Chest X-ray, PA view. Patient: 30 years old, sex M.
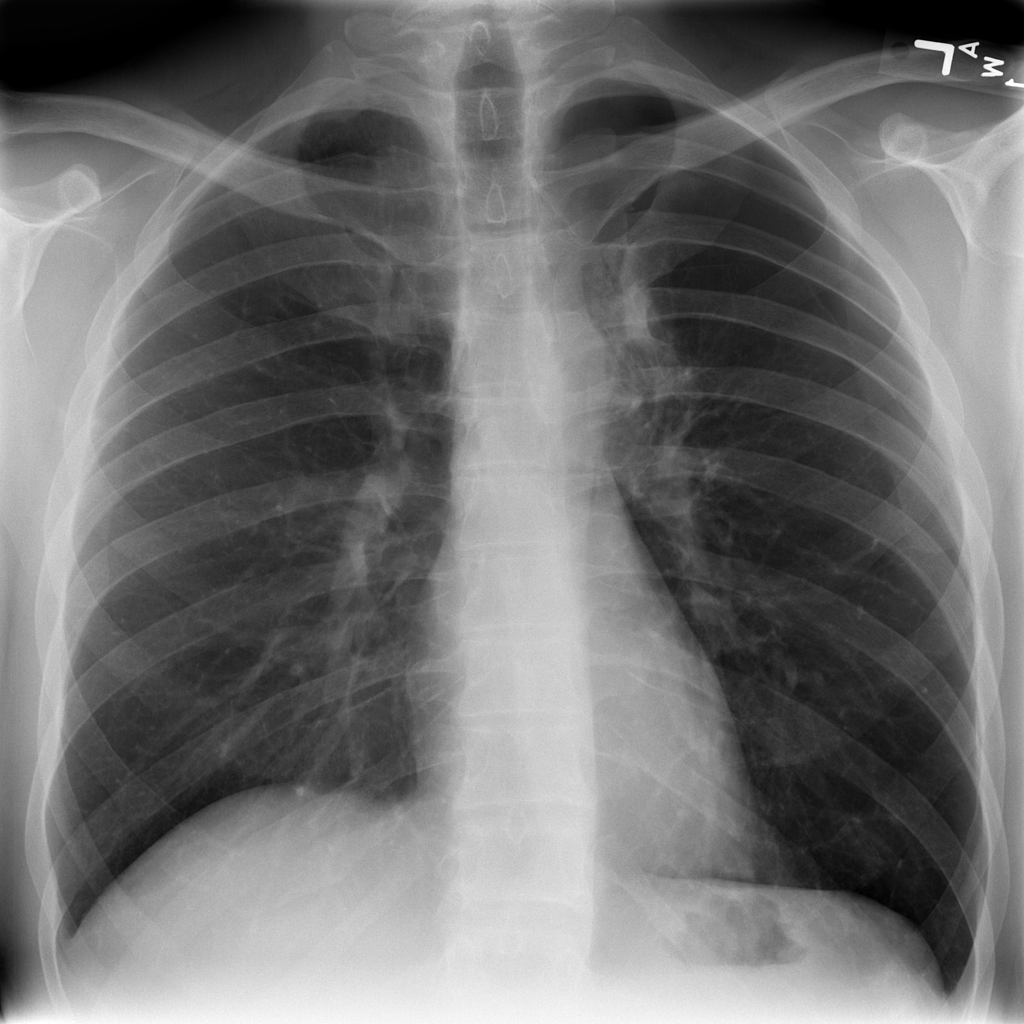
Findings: Pneumothorax